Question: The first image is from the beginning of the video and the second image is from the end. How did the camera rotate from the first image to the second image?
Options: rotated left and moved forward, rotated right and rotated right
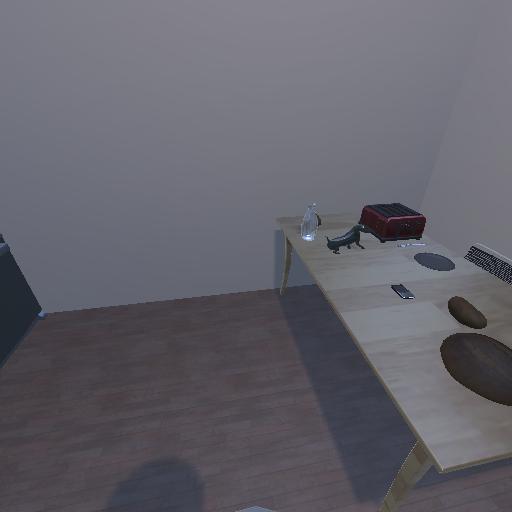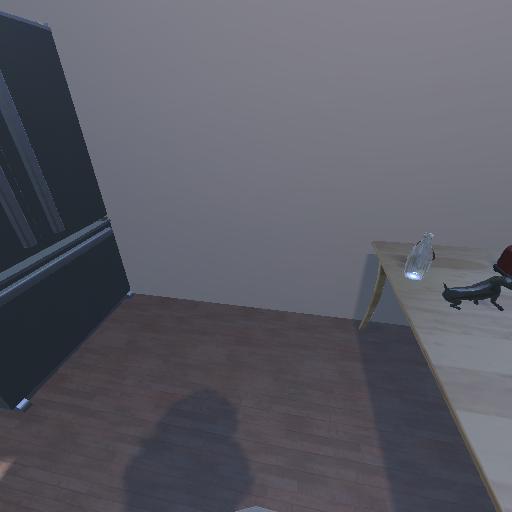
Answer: rotated left and moved forward